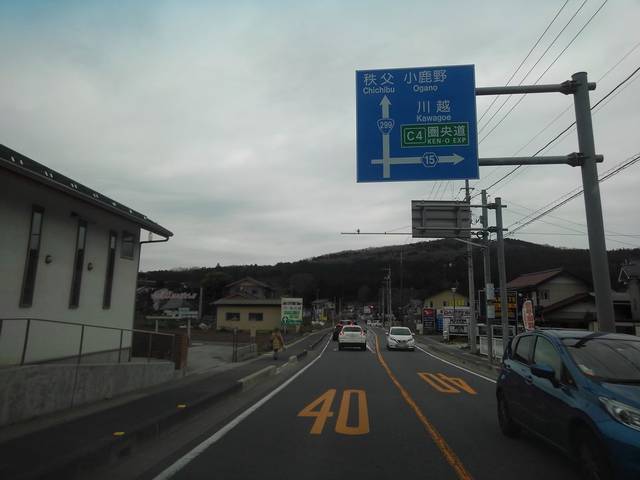
Region: Japan
Coordinates: 35.884, 139.302